Question: I have a 'JInternalFrame' as shown below.

Are there properties that allow for?
- - - -
to the top bar?
The only thing I have been able to find is:
'''
jInternalFrame1.setTitle("Hello");
'''
But I am more after a way to hide it etc.
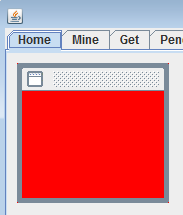
Answer: you can set through it's constructor like button maximize, minimize, resize, icon etc
and <URL>
<URL>